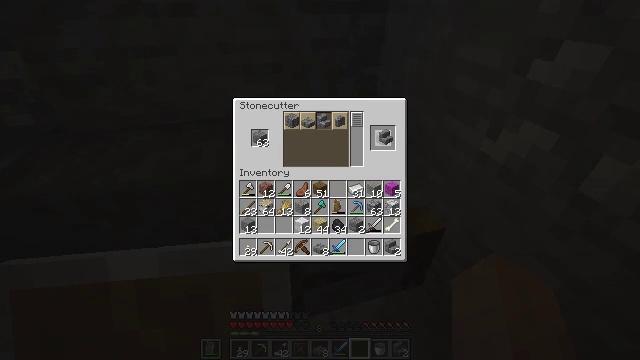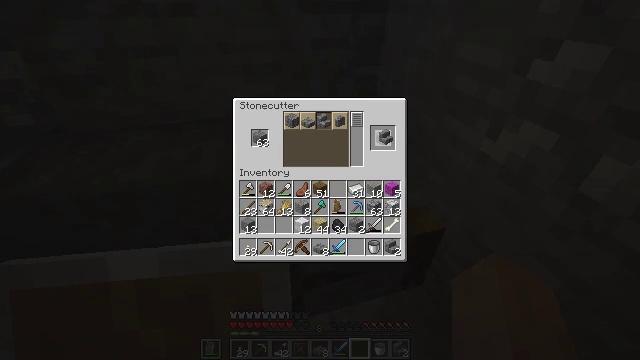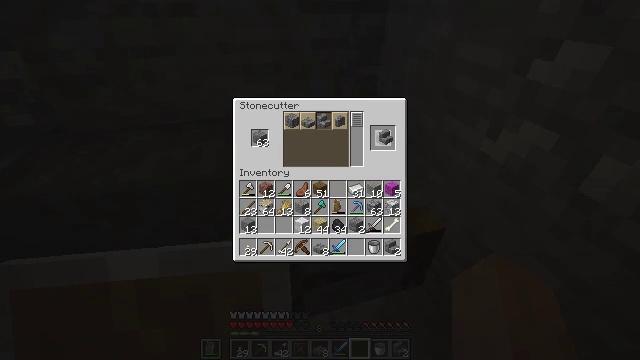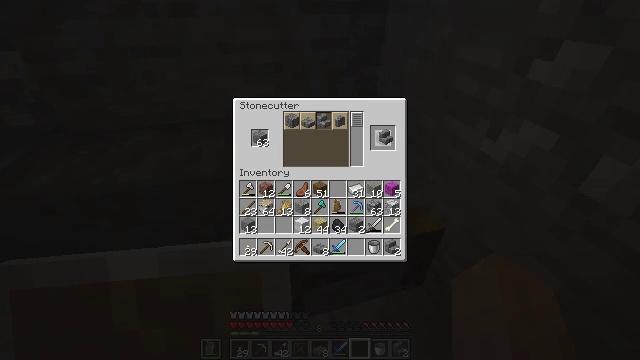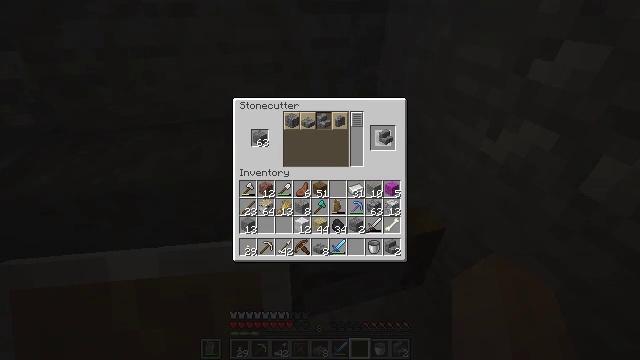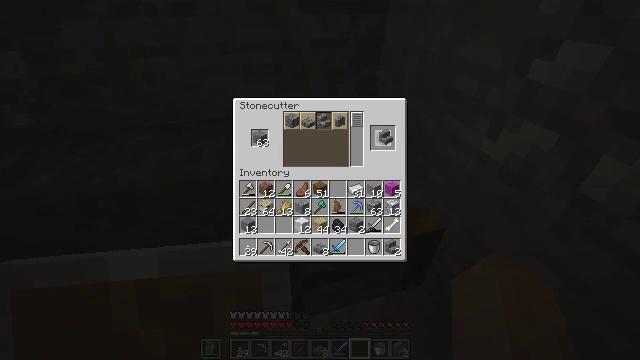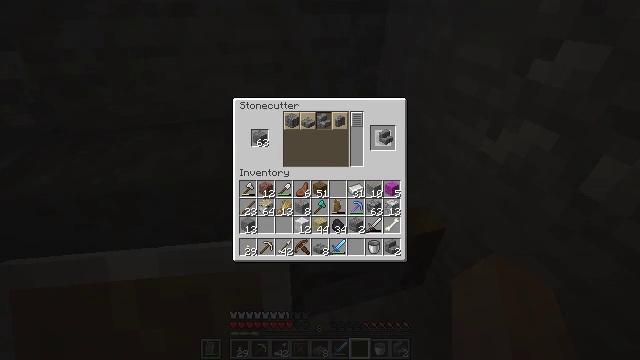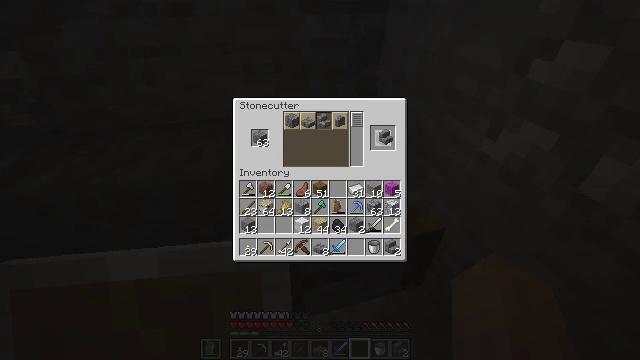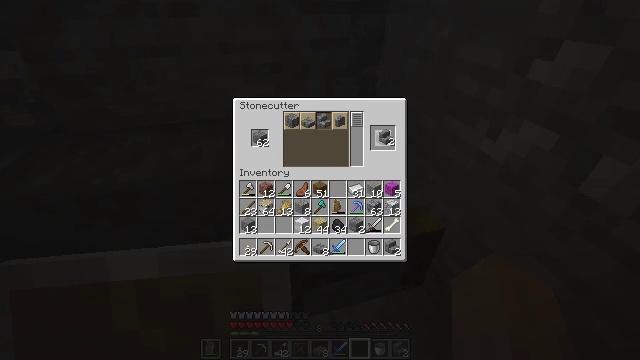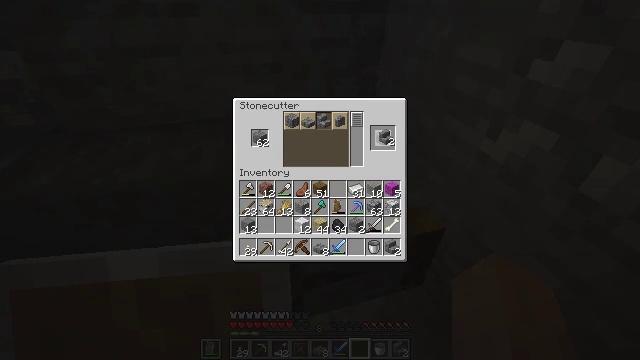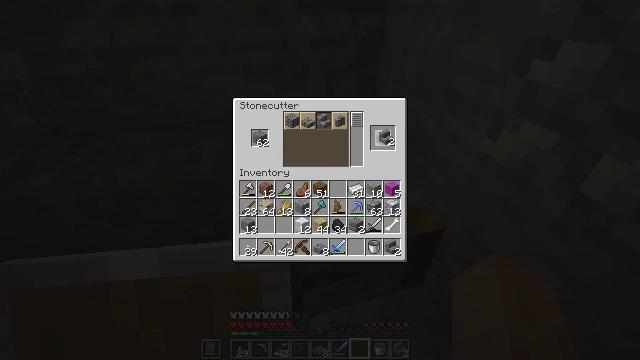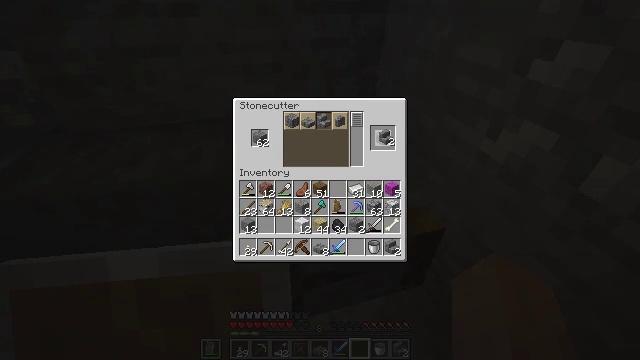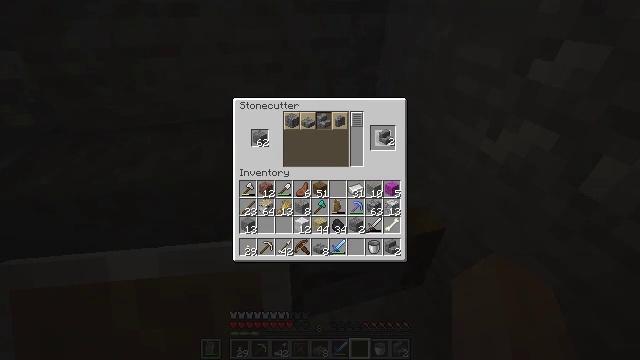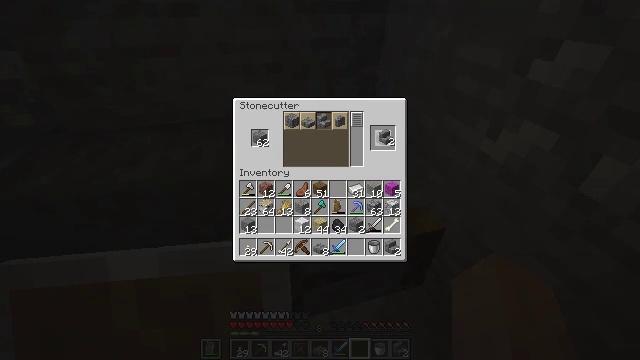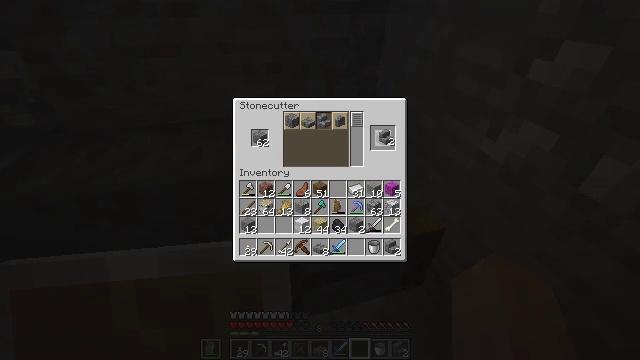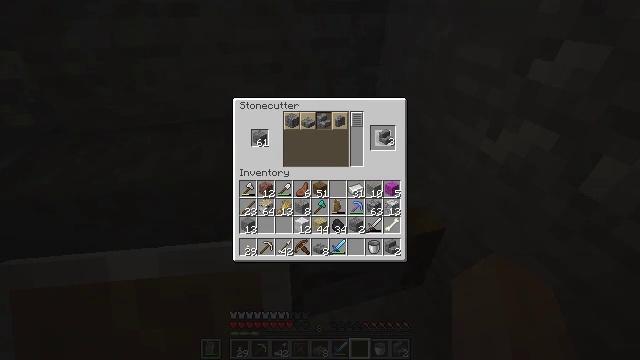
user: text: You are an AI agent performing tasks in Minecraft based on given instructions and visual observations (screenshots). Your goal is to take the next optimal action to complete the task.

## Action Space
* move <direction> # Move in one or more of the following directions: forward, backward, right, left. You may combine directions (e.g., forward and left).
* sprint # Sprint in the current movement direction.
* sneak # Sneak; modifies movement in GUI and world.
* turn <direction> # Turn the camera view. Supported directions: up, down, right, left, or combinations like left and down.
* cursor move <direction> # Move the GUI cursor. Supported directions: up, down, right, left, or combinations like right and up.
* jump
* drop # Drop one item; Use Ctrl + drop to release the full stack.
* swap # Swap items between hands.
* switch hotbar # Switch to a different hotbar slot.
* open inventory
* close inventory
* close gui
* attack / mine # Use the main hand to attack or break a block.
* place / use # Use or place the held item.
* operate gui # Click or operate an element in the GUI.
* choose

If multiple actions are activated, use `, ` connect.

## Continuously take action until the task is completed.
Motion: motion action
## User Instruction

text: Open the crafting table to craft stone brick stairs.
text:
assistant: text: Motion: operate gui
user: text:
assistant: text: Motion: operate gui
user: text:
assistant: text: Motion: operate gui
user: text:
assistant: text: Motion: operate gui
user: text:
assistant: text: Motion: no_op
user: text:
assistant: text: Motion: operate gui
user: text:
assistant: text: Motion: operate gui
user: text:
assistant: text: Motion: no_op
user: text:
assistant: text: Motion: operate gui
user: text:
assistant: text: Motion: operate gui
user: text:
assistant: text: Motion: operate gui
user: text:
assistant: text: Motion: operate gui
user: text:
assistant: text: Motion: operate gui
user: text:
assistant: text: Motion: operate gui
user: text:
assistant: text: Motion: no_op
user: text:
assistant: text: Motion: operate gui
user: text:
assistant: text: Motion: operate gui
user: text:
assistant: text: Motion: no_op
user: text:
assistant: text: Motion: operate gui
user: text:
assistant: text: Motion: operate gui
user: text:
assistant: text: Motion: operate gui
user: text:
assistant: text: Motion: no_op
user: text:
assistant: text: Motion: operate gui
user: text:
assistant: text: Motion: operate gui
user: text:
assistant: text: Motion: no_op
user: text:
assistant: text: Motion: operate gui
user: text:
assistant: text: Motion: operate gui
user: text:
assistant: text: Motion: no_op
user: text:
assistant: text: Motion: no_op
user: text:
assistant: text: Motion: operate gui